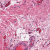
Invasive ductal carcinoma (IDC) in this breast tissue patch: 1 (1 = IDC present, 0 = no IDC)